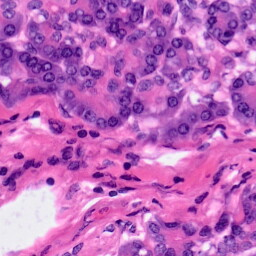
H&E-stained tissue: Pancreatic